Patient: sex M, age 32
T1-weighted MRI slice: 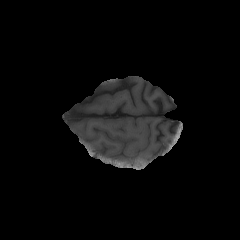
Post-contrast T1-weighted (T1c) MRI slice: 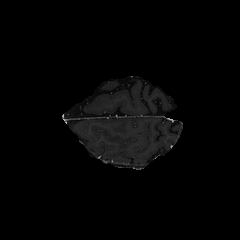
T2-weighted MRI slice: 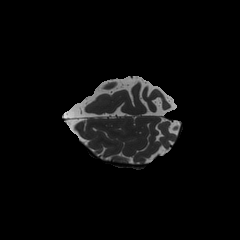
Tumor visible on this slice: no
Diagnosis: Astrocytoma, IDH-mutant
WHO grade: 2